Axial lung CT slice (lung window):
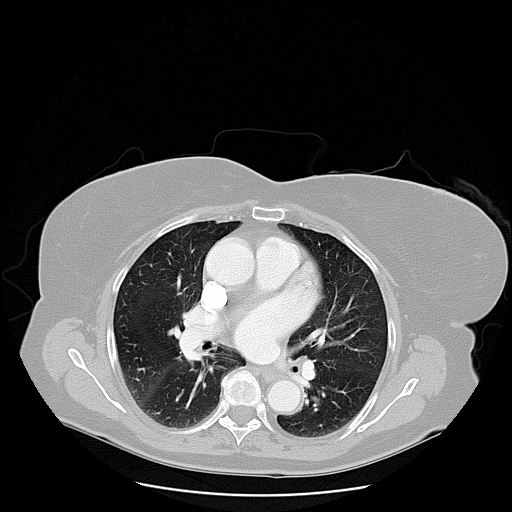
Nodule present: no